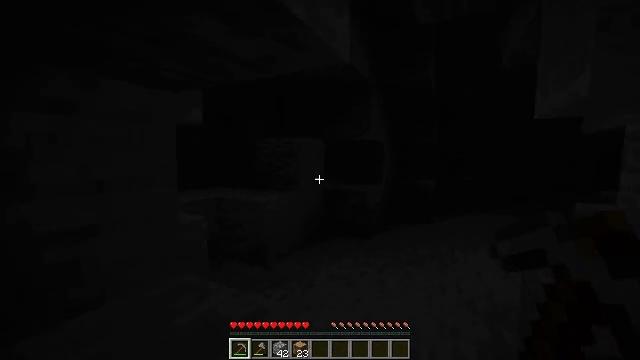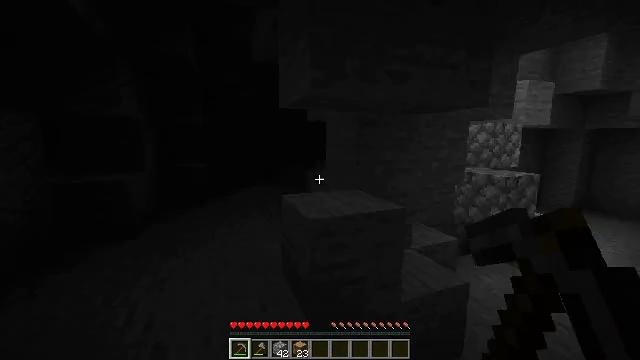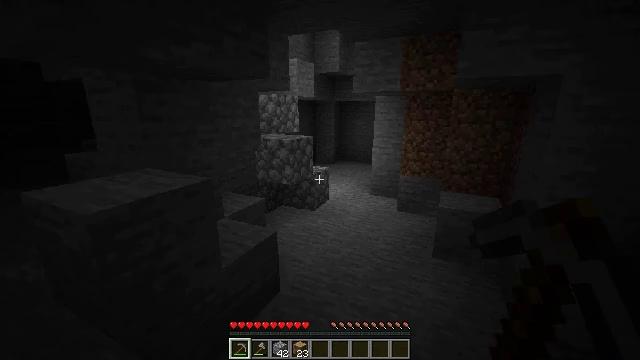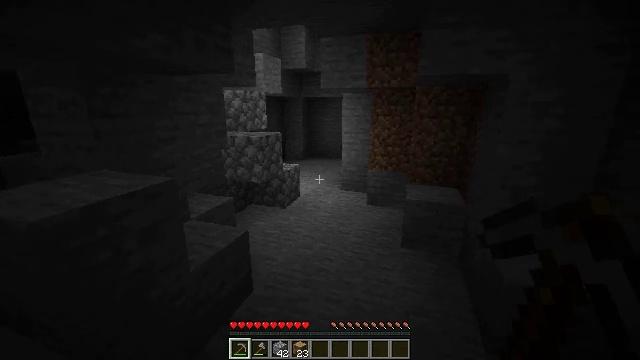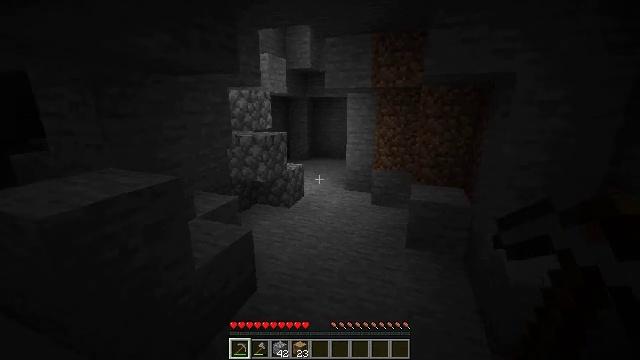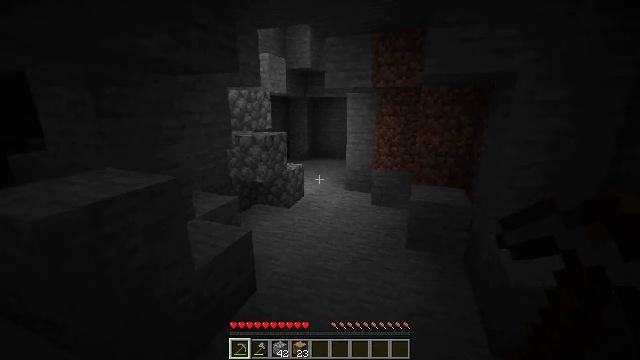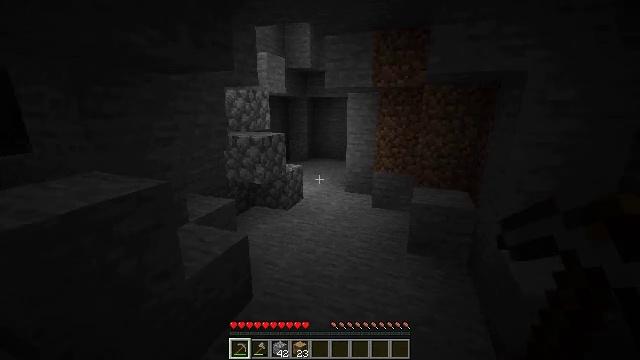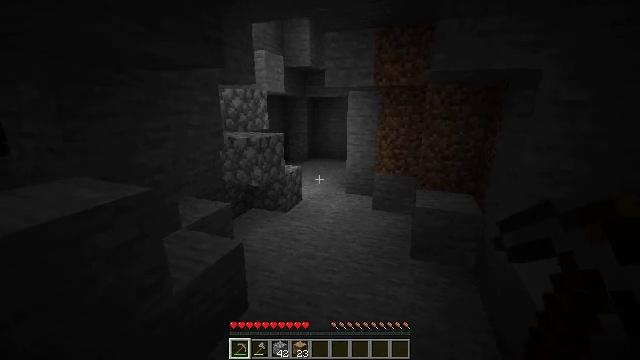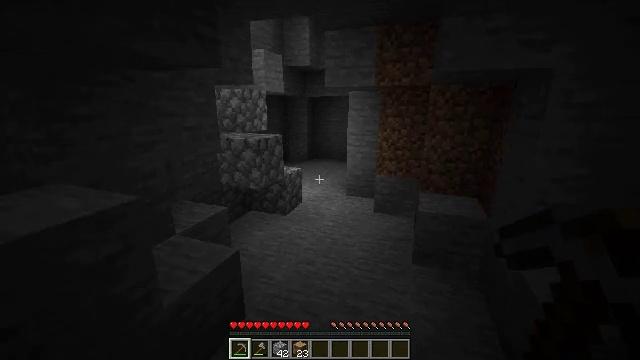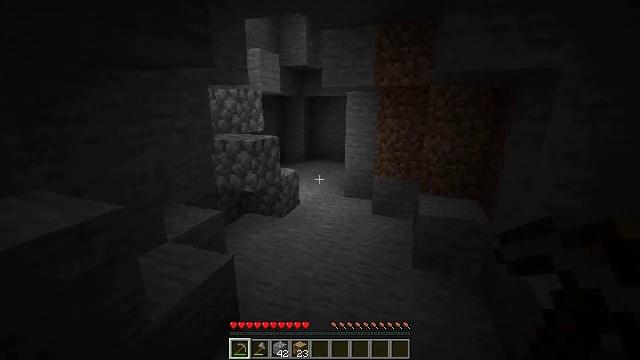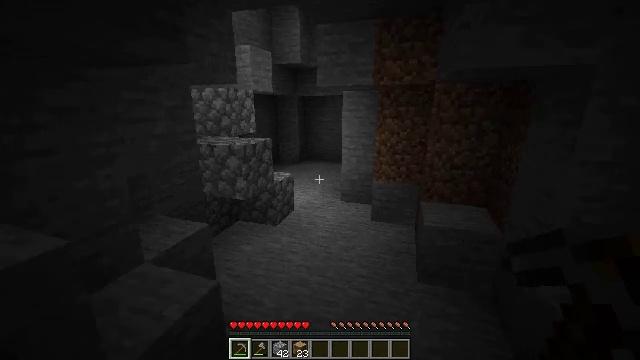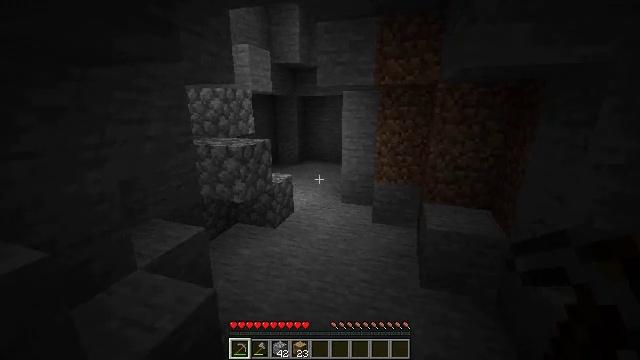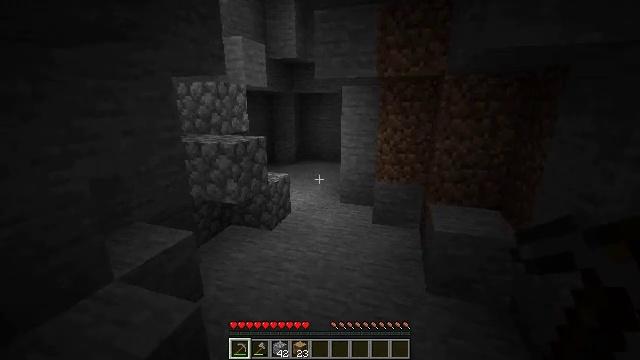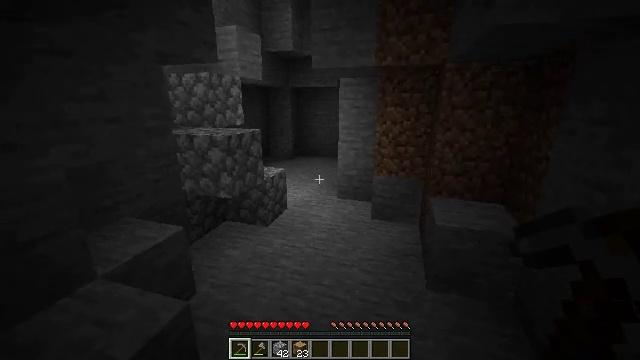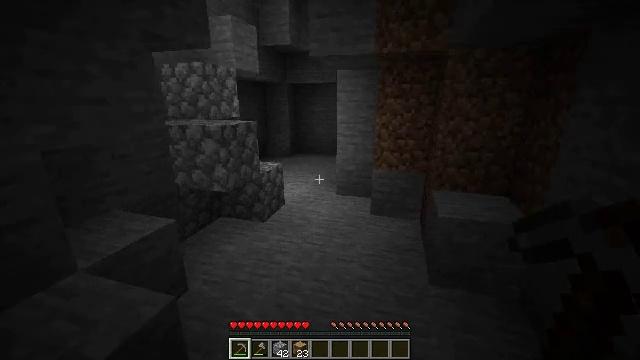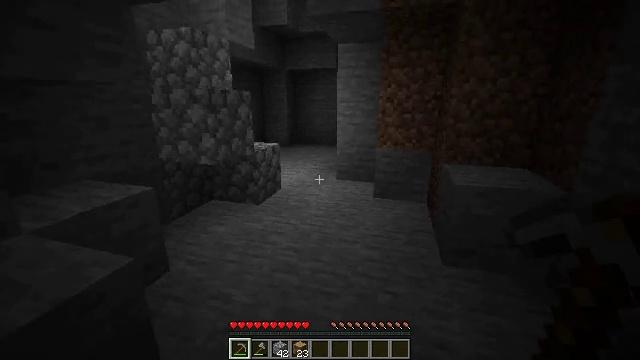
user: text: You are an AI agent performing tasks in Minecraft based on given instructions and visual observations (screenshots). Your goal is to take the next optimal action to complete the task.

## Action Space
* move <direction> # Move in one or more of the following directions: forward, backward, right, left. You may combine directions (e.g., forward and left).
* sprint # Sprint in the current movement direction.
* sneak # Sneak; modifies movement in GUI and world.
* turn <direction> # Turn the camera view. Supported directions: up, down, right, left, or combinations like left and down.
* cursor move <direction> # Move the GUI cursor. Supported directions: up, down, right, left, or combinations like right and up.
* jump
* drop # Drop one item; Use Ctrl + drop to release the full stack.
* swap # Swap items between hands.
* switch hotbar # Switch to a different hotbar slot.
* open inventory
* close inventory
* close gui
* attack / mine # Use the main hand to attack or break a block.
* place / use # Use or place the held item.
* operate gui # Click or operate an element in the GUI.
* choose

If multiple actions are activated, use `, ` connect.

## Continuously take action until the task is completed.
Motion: motion action
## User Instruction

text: Break oak leaves from the trees.
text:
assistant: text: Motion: turn right and down
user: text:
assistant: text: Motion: turn right and down
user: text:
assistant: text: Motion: turn right
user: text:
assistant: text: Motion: turn left
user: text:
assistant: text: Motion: move forward
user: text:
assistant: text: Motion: move forward
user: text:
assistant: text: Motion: move forward
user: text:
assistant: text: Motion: move forward
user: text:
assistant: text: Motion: move forward
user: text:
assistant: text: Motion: move forward, turn right
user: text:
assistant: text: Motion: move forward
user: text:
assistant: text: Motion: move forward
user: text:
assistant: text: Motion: move forward
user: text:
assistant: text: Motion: move forward
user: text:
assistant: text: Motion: move forward
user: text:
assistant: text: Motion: move forward
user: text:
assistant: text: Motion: move forward
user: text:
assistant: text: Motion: move forward
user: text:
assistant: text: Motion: move forward, turn up
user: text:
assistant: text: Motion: move forward, turn up
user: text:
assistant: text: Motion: move forward, turn left and up
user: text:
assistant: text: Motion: move forward, turn up
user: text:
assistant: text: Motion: move forward, turn up
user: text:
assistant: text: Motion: move forward, sprint
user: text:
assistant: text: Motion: move forward, sprint
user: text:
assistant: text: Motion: move forward, sprint
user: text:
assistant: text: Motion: move forward, sprint
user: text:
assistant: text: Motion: move forward, sprint
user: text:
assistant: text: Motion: move forward, sprint, turn left
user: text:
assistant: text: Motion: move forward, sprint